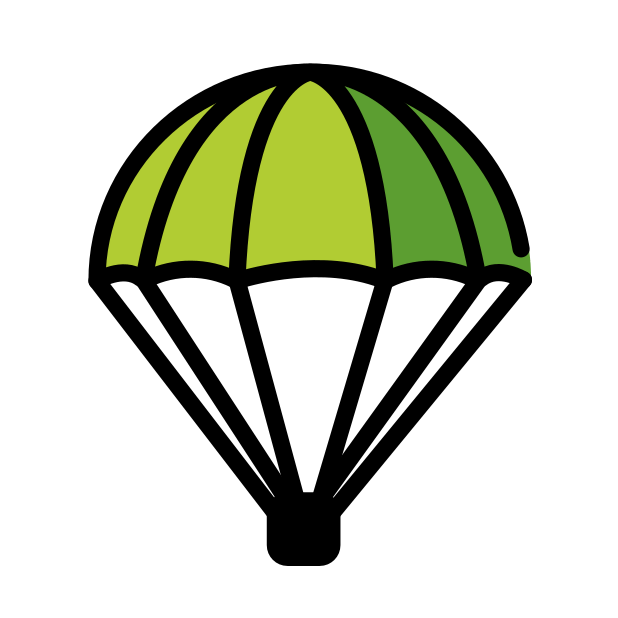
parachute